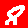
Digit: 8